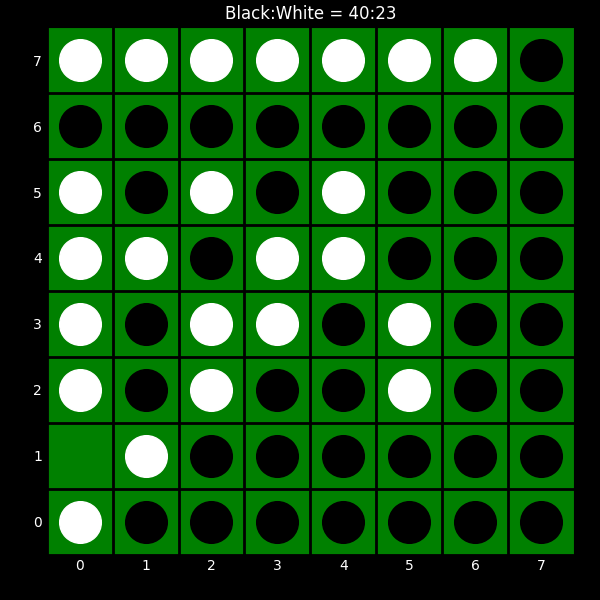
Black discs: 40
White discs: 23